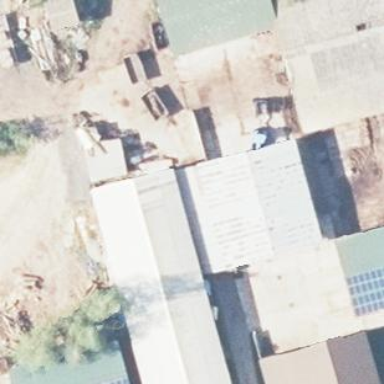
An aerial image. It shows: Stable.